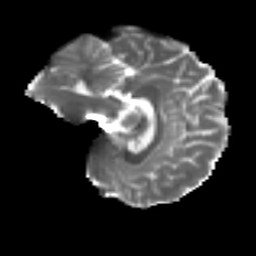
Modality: T2w
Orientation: sagittal
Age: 27
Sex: female
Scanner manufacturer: ge
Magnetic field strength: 3 T
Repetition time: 7.8 s
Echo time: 0.0606 s